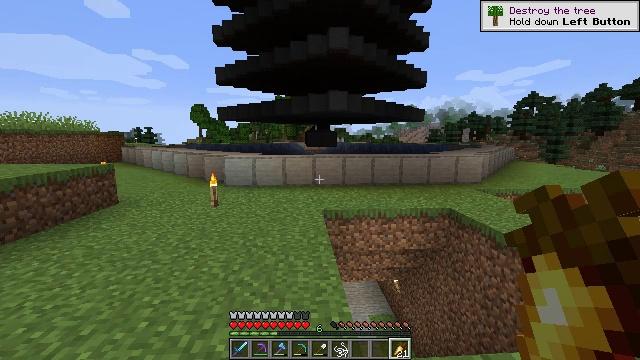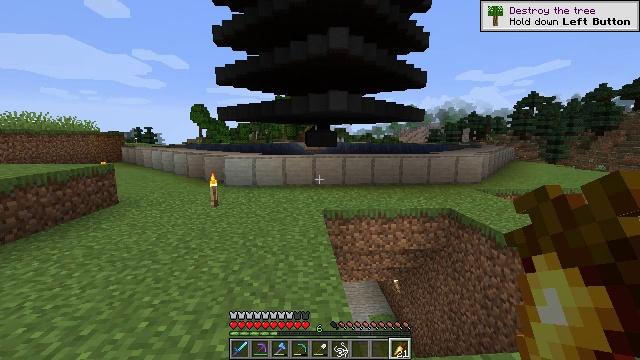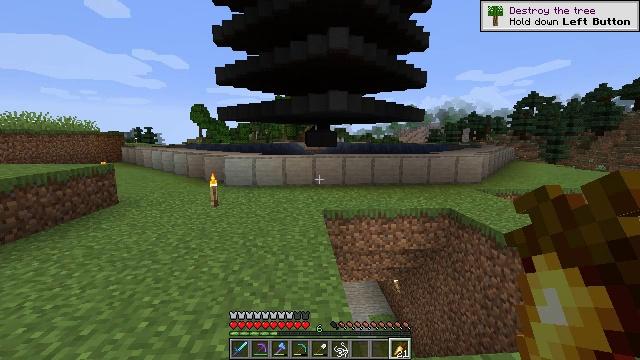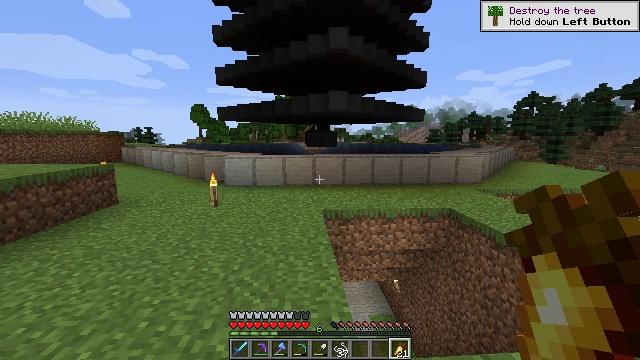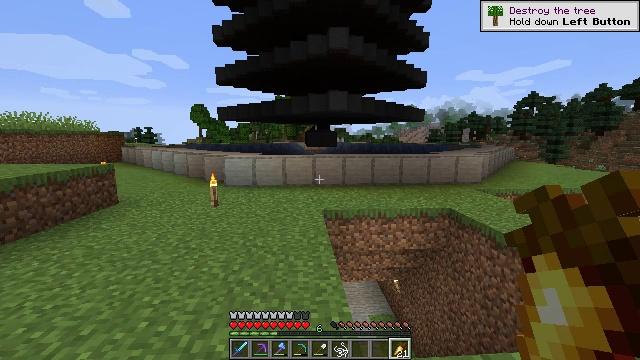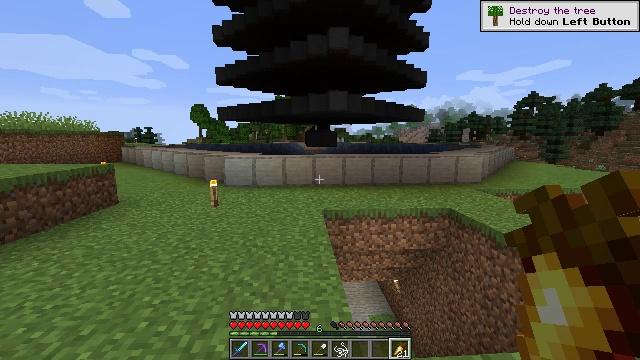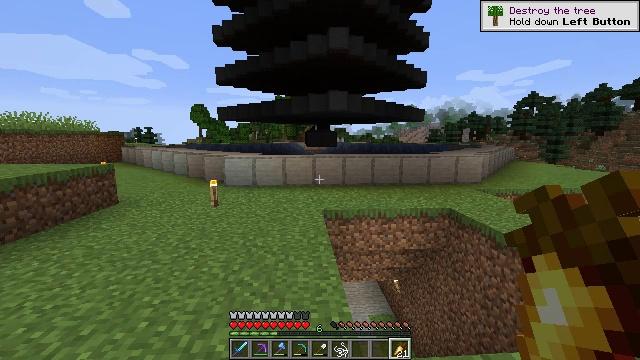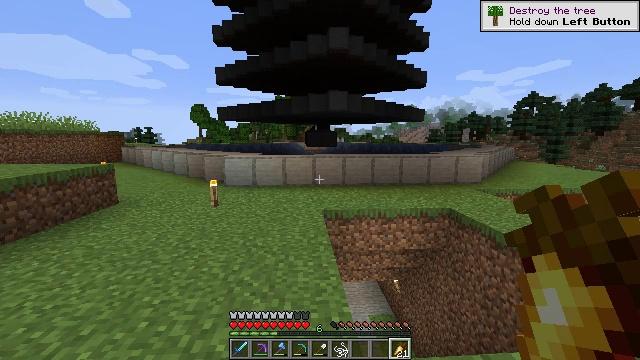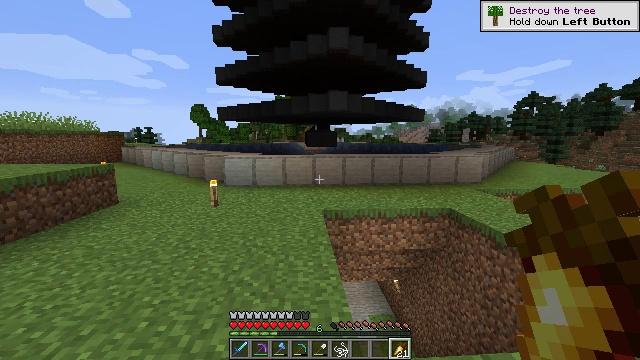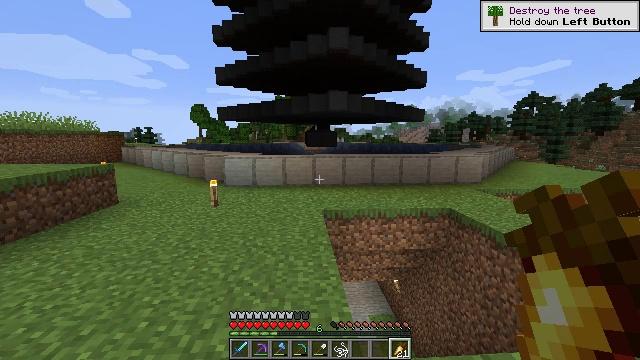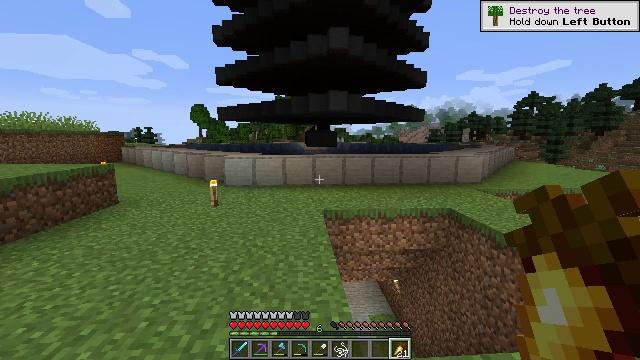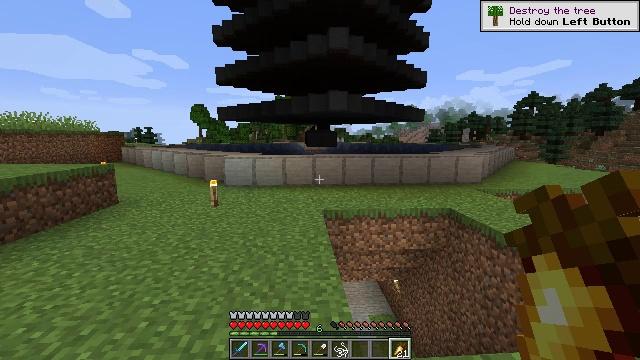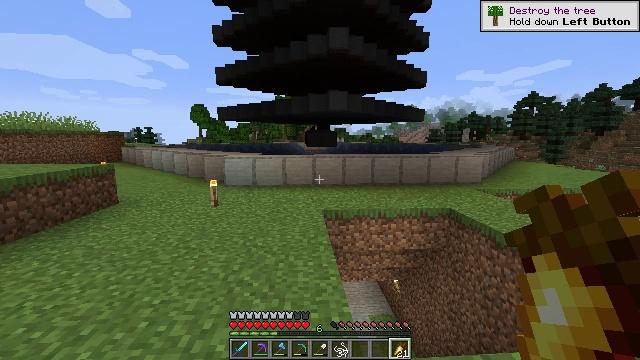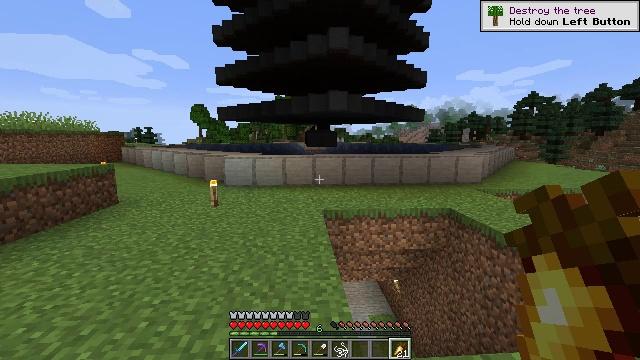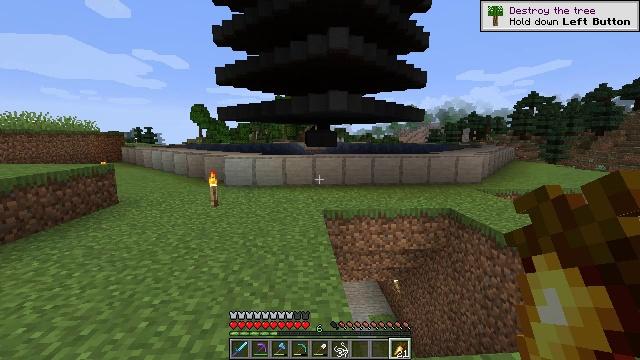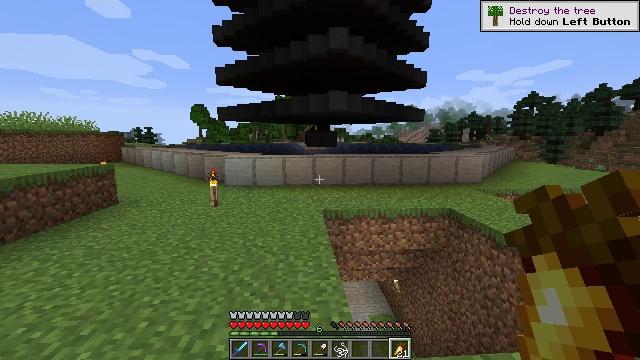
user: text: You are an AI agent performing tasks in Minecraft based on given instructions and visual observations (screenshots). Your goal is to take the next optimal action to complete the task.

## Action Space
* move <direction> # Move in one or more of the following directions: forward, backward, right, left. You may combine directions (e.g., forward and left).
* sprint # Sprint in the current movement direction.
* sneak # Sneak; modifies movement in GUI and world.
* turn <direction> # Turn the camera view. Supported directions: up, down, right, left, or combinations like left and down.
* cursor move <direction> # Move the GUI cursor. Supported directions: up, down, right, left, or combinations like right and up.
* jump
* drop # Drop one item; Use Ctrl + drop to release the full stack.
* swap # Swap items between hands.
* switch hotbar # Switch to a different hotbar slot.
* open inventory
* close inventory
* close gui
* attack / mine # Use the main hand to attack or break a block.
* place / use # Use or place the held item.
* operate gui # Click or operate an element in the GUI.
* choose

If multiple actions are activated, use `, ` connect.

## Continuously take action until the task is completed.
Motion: motion action
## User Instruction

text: Put stone in the furnace to get smooth stone.
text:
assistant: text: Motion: no_op
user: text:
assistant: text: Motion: no_op
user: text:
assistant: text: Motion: no_op
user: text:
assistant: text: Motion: no_op
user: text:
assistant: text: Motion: no_op
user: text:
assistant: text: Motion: no_op
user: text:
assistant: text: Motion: no_op
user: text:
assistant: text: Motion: no_op
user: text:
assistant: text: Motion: no_op
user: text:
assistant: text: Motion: no_op
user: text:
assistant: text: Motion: no_op
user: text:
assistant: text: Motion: no_op
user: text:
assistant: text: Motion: no_op
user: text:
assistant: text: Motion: no_op
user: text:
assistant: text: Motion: no_op
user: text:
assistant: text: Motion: no_op
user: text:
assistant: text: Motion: no_op
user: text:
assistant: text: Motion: no_op
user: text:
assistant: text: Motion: no_op
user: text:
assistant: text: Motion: no_op
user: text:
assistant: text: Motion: no_op
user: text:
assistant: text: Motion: no_op
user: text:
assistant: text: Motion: no_op
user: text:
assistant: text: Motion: no_op
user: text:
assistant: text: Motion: no_op
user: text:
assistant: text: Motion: no_op
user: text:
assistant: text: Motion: no_op
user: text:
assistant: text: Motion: no_op
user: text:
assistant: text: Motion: no_op
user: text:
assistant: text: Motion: no_op